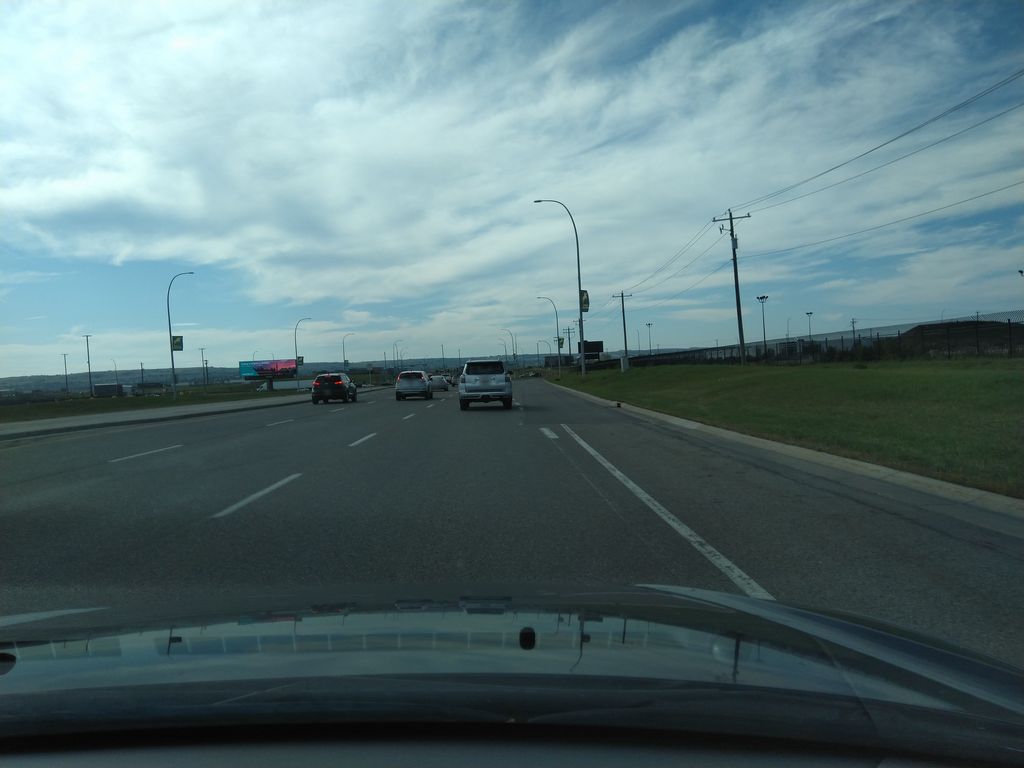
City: calgary